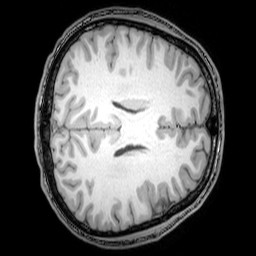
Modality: T1w
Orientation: axial
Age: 24
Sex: male
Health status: healthy
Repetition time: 0.081 s
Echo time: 0.037 s